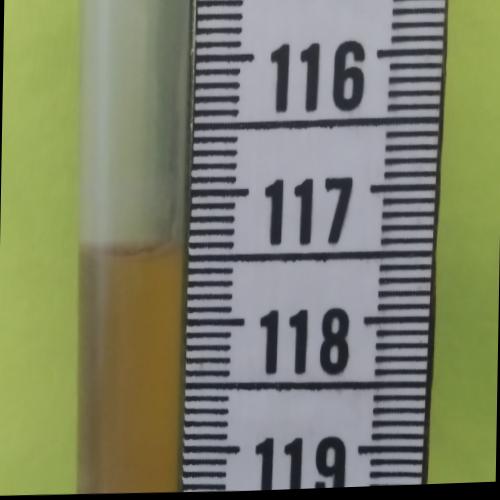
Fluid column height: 117.4 cm